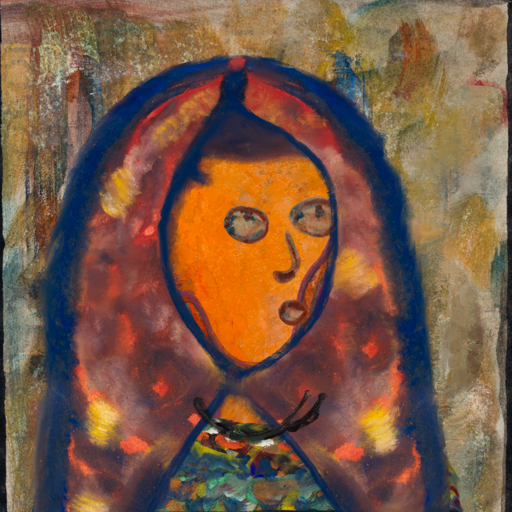
Background: Pipe, Head And Neck Side: Hypocrite_w_Hair, Face Side: Orphan, Bust: An_Impression, Hair Side: Blank, Head Accessory: Mother_And_Son_Mother_Scarf, Second Necklace: Blank, Necklace: Orphan, Baby: Blank